Field crop: tomato
Growth stage: 2
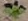
Species: solanum